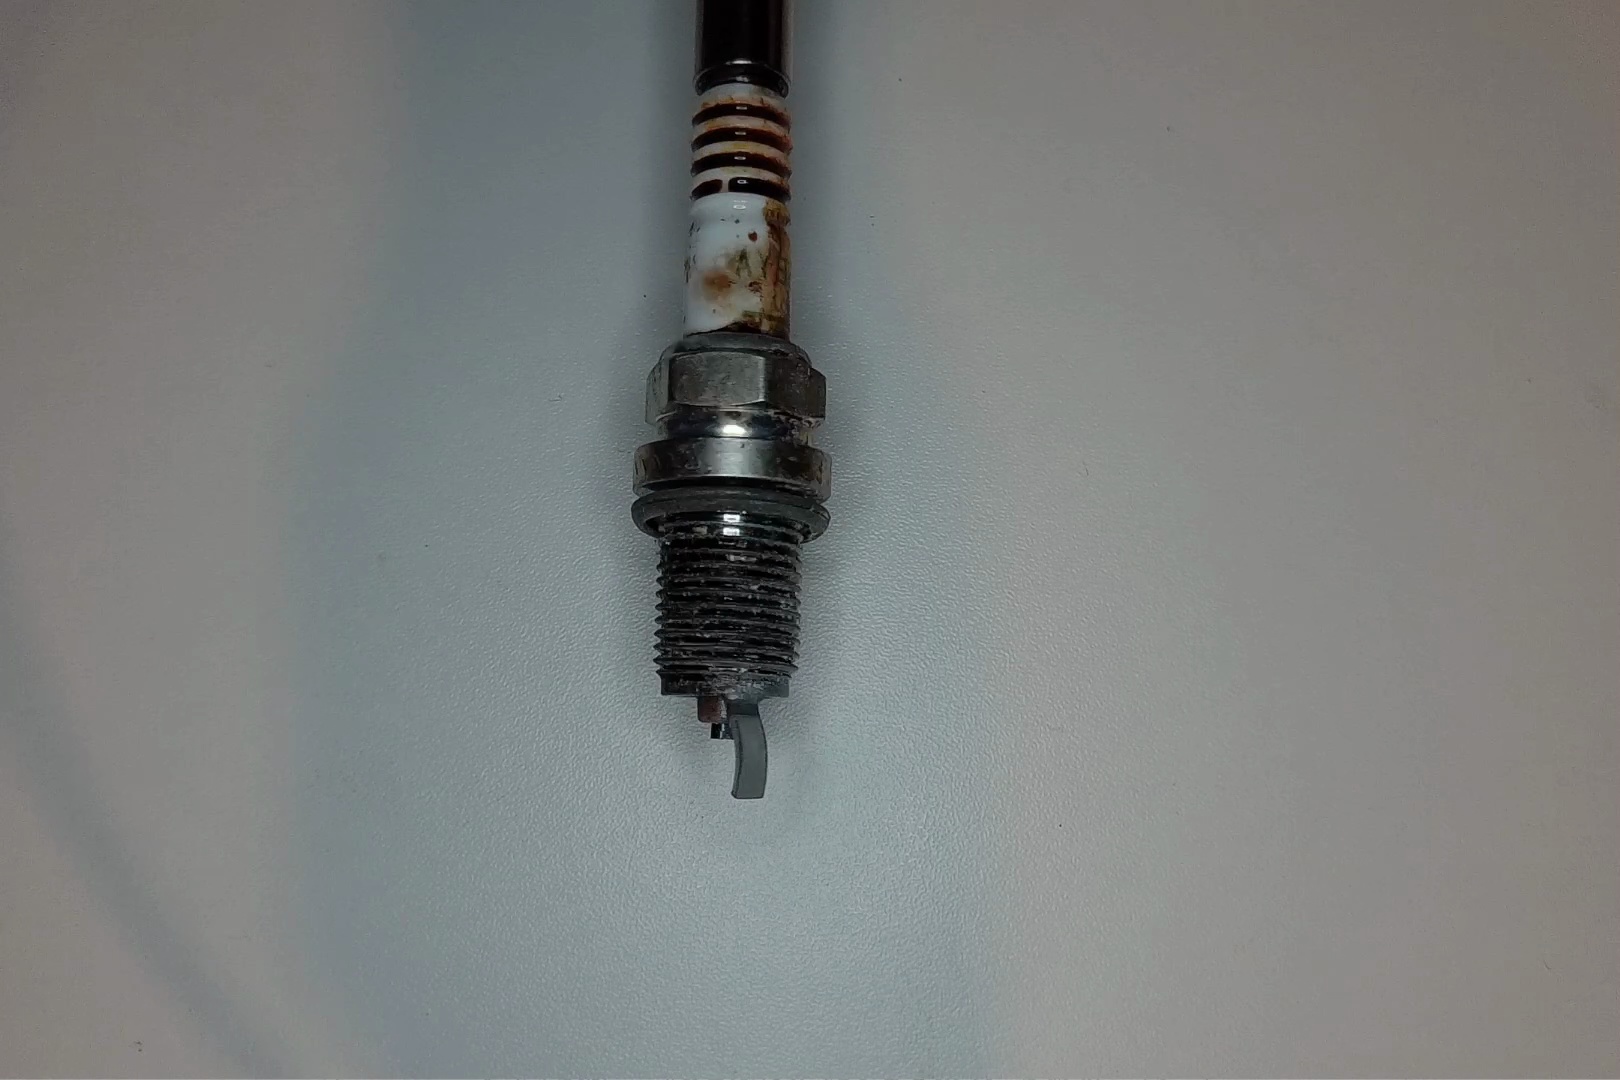
Label: anomaly